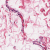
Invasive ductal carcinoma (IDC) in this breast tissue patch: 0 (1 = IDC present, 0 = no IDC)